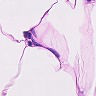
Metastatic tissue present: no